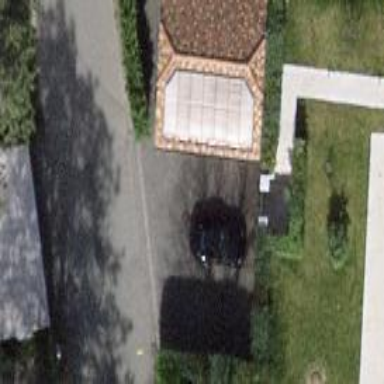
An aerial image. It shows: Garage.